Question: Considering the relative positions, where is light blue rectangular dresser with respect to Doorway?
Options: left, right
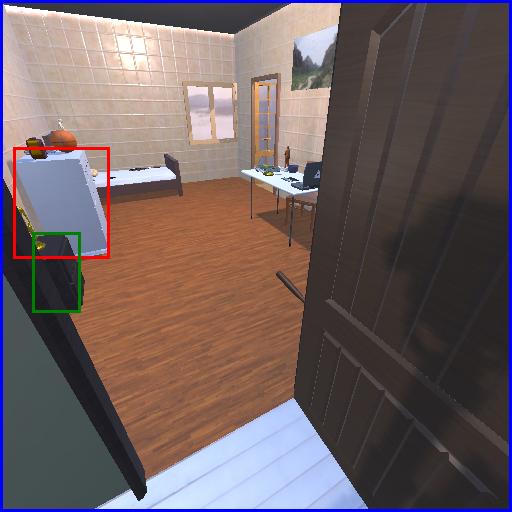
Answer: left